Aerial crown-view tile of a tropical tree (Barro Colorado Island, Panama), acquired 20250715:
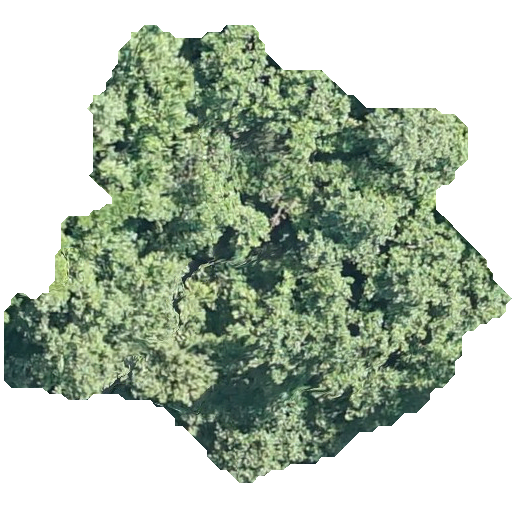
Species: Hieronyma alchorneoides
GBIF accepted scientific name: Hieronyma alchorneoides
Crown area: 215.287 m²